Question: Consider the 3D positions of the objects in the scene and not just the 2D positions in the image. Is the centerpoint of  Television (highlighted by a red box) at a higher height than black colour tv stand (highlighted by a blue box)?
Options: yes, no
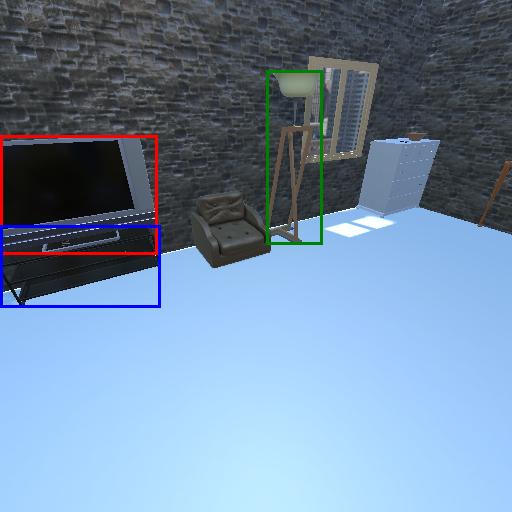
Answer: yes